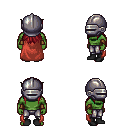
a pixel art fantasy rpg character, male body template, orc, green skin, maroon cape, metal pants, brunette unkempt hairstyle, metal helm, cloth bracers, black shoes, four views (front, back, left, right), 2x2 character sprite sheet, small pixel art, hard edges, no anti-aliasing